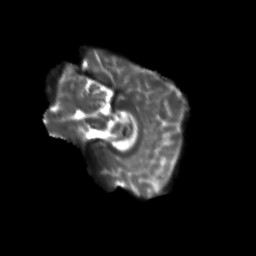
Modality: T2w
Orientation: sagittal
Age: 28
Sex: female
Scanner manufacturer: siemens
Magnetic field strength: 3 T
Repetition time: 3.5 s
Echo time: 0.113 s